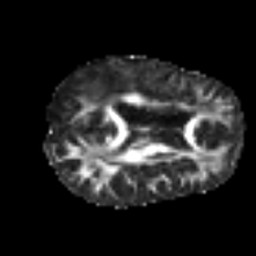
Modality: FA
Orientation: axial
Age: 43
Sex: male
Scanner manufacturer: siemens
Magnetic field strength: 3 T
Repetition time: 6.1 s
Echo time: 0.101 s